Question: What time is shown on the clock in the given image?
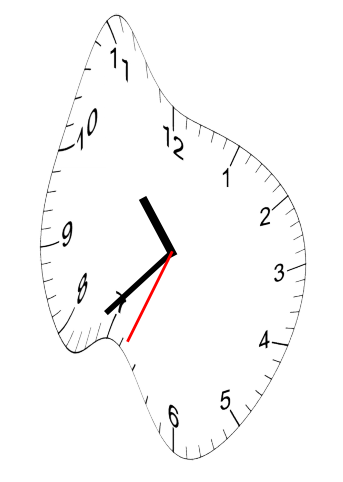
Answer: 10:37:34